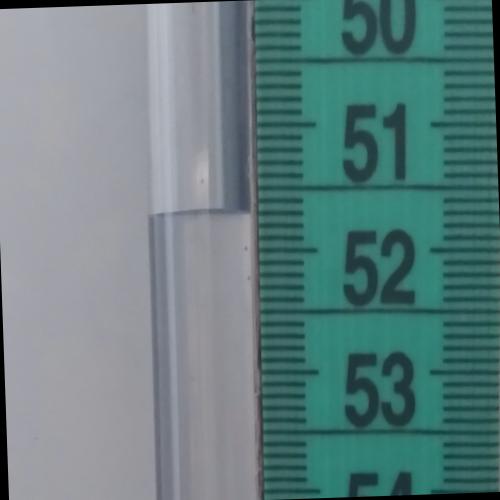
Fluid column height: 51.7 cm